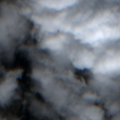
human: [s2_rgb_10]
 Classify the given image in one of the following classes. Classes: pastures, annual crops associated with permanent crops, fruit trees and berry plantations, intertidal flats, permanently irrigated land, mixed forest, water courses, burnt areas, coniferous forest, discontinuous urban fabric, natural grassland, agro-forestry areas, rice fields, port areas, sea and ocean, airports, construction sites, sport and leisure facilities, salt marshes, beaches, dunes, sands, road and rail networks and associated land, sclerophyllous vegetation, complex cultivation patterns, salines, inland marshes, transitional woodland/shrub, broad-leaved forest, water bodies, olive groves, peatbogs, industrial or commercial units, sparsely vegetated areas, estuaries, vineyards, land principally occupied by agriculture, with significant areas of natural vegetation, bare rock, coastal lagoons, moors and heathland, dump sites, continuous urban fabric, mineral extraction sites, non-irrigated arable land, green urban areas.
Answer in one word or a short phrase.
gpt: bare rock, sea and ocean